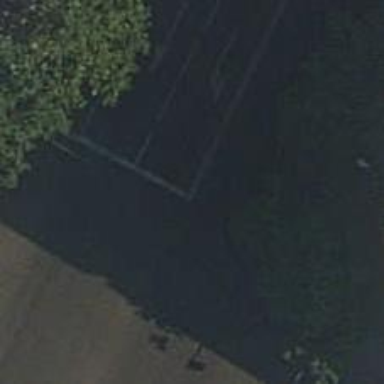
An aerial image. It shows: Road with traffic signals.